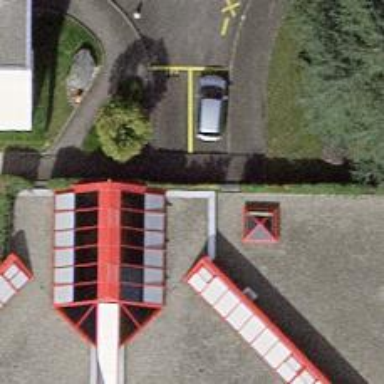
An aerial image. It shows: Parking entrance.